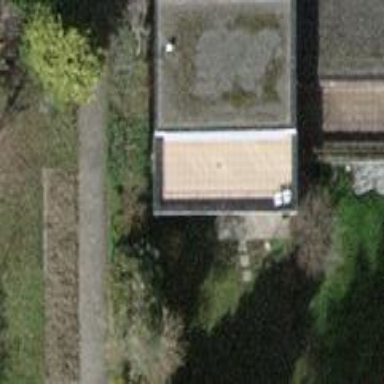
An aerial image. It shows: Terrace building.